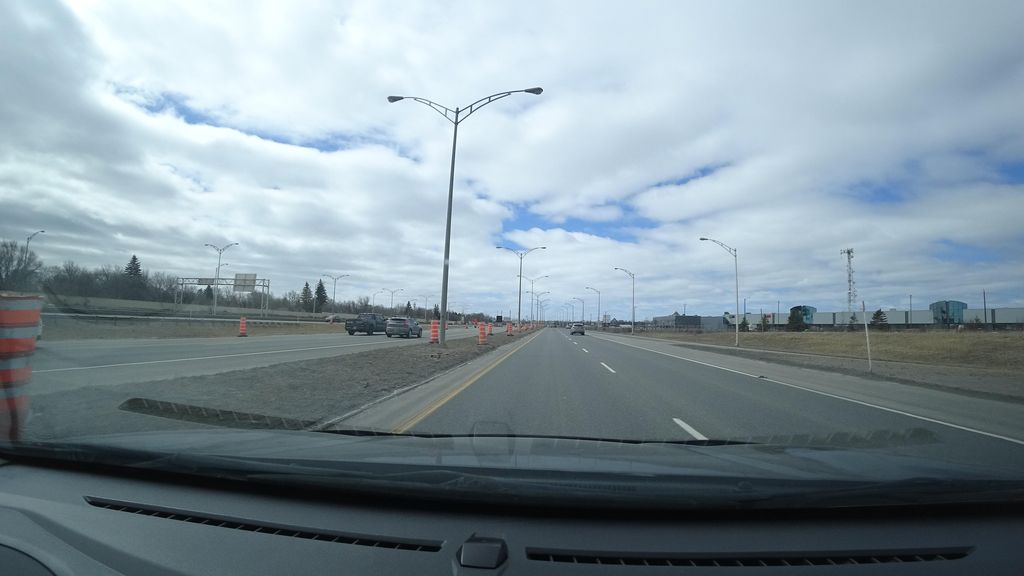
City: quebec_city